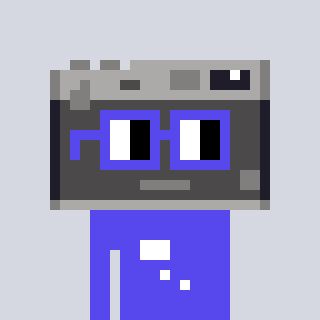
a pixel art character with square blue glasses, a camera-shaped head and a computerblue-colored body on a cool background